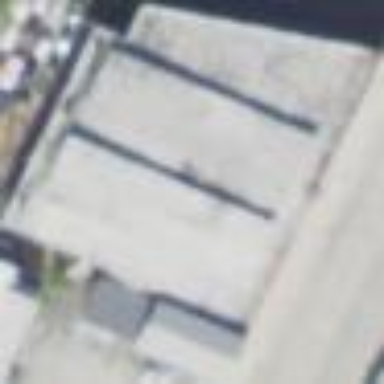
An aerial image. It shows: Commercial building.